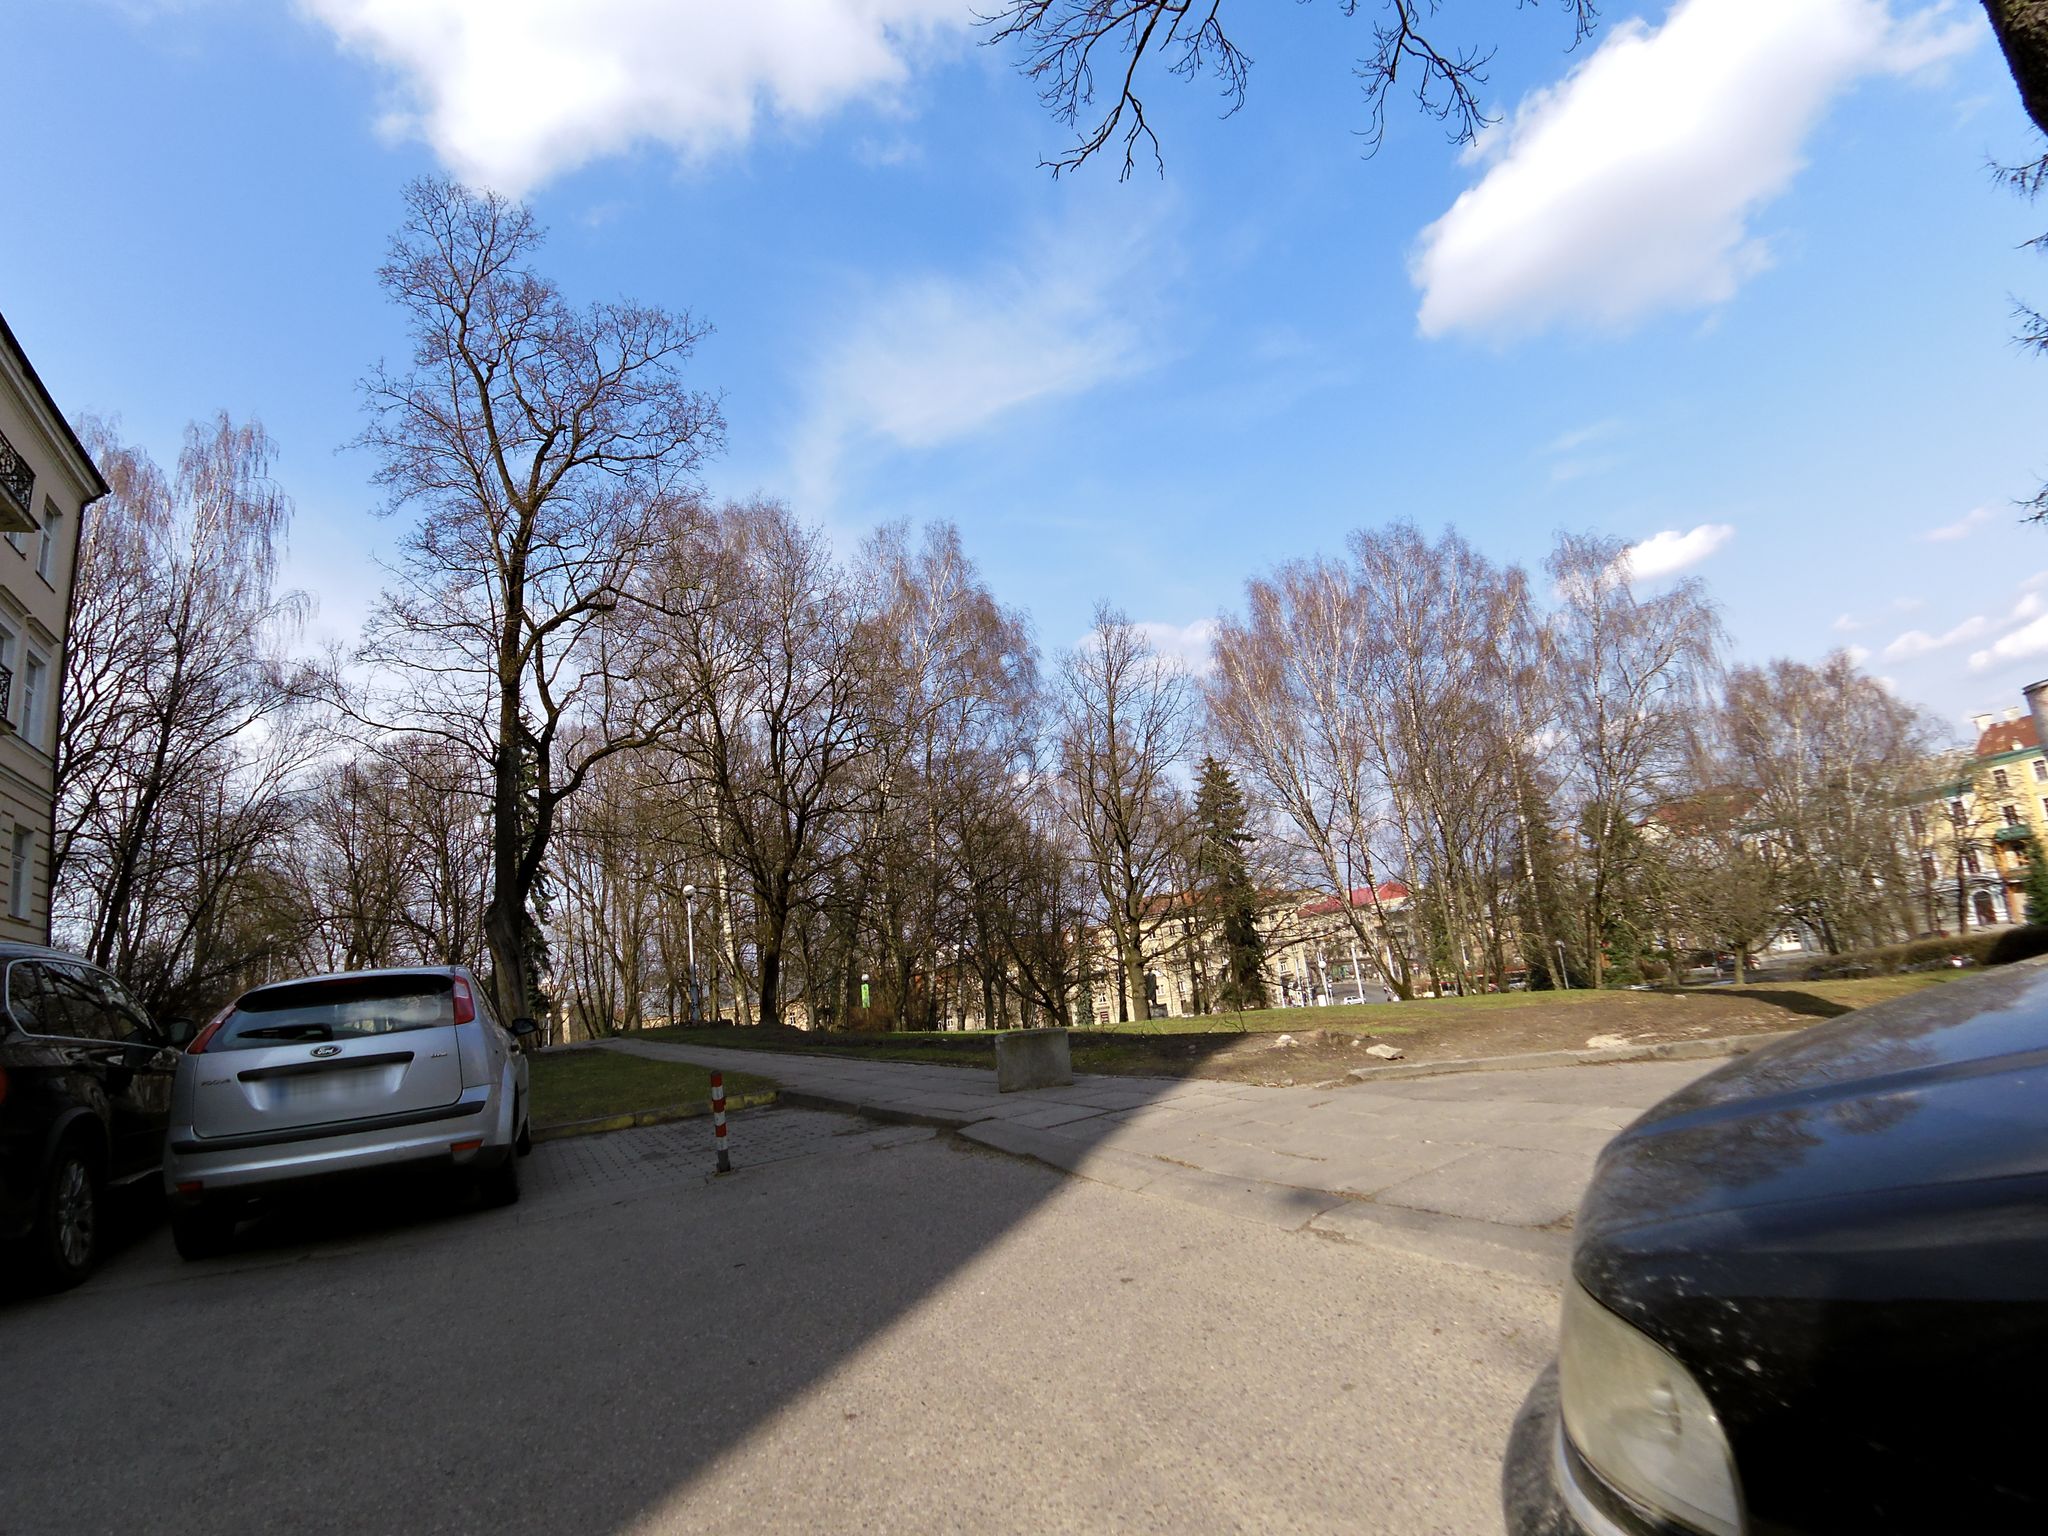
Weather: clear
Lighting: day
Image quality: good
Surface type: walking surface
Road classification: steps, footway, residential
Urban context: urban centre
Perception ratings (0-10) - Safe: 8.99, Lively: 9.26, Beautiful: 9.04, Boring: 3.73, Depressing: 1.29, Wealthy: 4.61